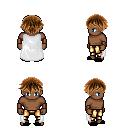
a pixel art fantasy rpg character, male body template, human, dark skin, white cape, gold greaves, brown short bangs hairstyle, leather bracers, black slippers, four views (front, back, left, right), 2x2 character sprite sheet, small pixel art, hard edges, no anti-aliasing